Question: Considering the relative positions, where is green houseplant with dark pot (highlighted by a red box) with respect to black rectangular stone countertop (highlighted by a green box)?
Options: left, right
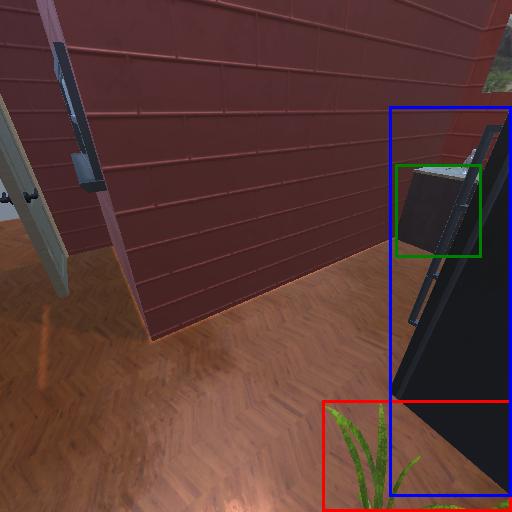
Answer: left